Interaction volume radius: 5 \u00c5
Interaction volume height: 25 \u00c5
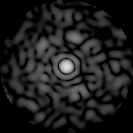
Disorder parameter: 0.8459